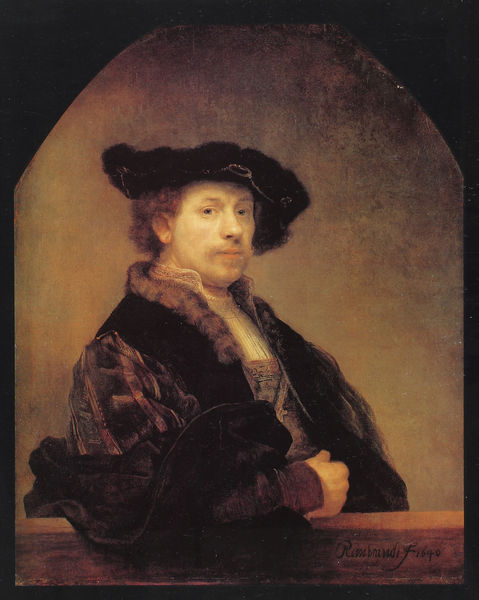
Titel: Selbstbildnis
Künstler: Harmensz van Rijn Rembrandt
Institution: London, National Gallery
Schlagwörter: dunkel, gemälde, hand, mann, rubens, weiß, gelb, sitzen, braun, ellbogen, fenster, frau, grau, holz, hut, licht, nase, schwarz, tisch, blick, malerei, bart, hemd, mütze, augen, blass, kleidung, kragen, pelz, rembrandt, samt, ärmel, bildnis, holland, portrait, porträt, signatur, brüstung, haare, kostüm, mantel, lippen, locken, ohren, puffärmel, oval, rund, fell, balkon, schrift, lehne, bogen, mauer, inschrift, balken, edel, ellenbogen, selbstporträt, foto, gewölbe, seite, selbstbildnis, leinwand, pelzkragen, herrschaftlich, bleich, edelmann, holländer, rembrand, fältelung, bildausschnitt, lipen, rahman, elenbogen, halprofil, eööbogen, tembrand, filipo